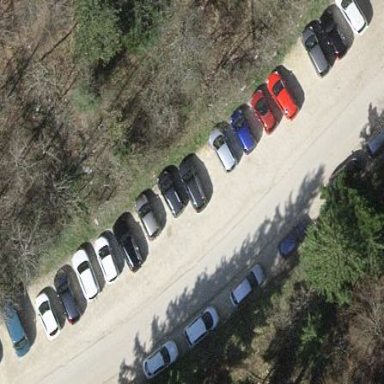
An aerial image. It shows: Parking area with surface.